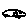
Label: car